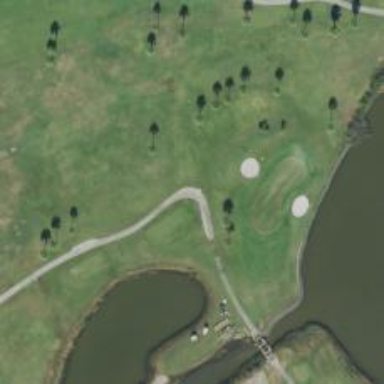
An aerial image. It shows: Path for both roads and golfers.